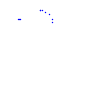
Particle: kaon